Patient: sex M, age 68
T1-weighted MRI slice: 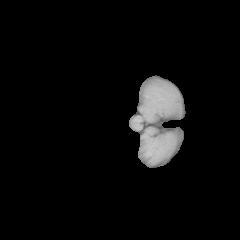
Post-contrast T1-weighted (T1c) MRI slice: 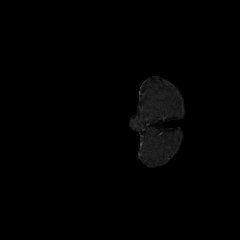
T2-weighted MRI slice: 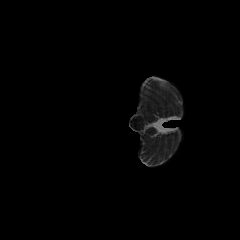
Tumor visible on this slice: no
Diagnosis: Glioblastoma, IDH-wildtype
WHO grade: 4